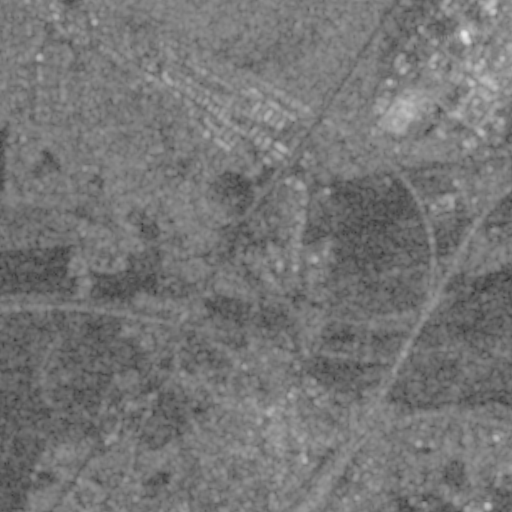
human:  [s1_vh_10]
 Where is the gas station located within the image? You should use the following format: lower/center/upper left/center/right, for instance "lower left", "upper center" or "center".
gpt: The gas station is located in the center of the image.
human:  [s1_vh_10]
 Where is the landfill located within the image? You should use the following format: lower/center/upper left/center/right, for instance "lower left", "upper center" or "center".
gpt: The landfill is located in the lower right of the image.
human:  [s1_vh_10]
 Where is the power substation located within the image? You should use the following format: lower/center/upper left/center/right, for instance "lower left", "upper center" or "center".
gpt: The power substation is located in the lower right of the image.
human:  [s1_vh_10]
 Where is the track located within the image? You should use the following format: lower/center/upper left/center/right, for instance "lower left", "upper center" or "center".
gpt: The track is located in the lower left of the image.
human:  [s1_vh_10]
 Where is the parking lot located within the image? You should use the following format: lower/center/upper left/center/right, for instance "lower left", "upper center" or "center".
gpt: There is no parking lot in the image.

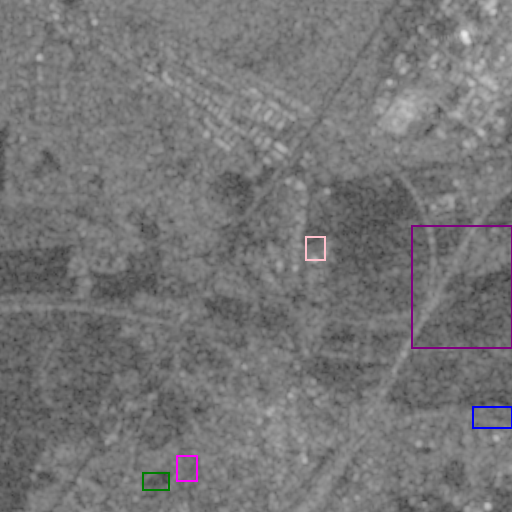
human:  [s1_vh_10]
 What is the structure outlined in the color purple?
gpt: The structure outlined in purple is a crop field.
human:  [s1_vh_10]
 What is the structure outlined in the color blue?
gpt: The structure outlined in blue is a landfill.
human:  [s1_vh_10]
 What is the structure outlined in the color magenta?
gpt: The structure outlined in magenta is a park.
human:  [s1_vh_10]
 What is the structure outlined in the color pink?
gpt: The structure outlined in pink is a parking lot.
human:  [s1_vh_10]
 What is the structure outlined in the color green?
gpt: The structure outlined in green is a track.
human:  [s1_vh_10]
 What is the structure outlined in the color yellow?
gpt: There is no yellow outline.